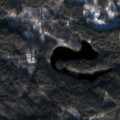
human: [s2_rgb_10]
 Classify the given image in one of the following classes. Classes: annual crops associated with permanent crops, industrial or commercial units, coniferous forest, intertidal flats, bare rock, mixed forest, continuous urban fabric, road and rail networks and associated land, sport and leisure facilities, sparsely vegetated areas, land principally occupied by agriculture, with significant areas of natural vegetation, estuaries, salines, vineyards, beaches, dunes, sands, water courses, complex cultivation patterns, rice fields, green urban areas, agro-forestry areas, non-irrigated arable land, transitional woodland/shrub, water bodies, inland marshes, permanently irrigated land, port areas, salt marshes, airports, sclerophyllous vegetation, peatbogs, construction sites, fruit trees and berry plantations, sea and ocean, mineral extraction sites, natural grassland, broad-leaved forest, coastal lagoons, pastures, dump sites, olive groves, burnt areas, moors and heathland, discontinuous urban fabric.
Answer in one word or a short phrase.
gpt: coniferous forest, mixed forest